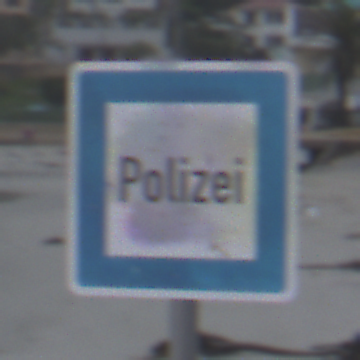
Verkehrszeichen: Polizei
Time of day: SunriseSunset
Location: Outdoor (Beach)
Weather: Overcast
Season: NotSpecified
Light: Natural